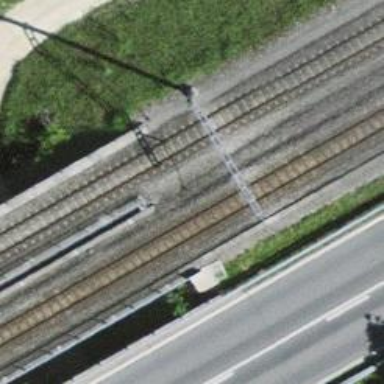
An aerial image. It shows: Narrow-gauge railway bridge with electrified contact lines over single track.